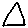
Label: triangle